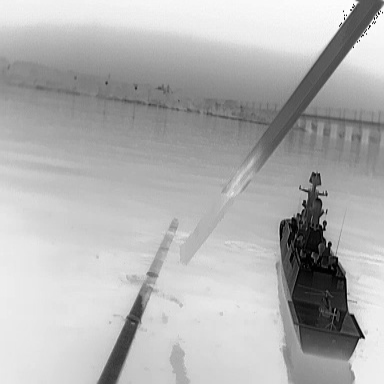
There is a warship in the infrared image.